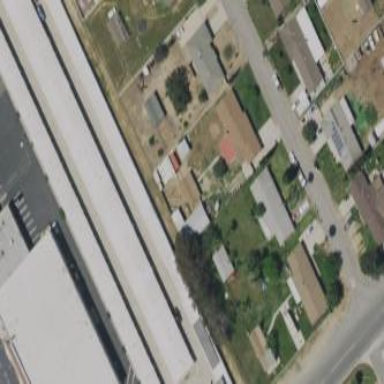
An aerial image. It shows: Warehouse building.